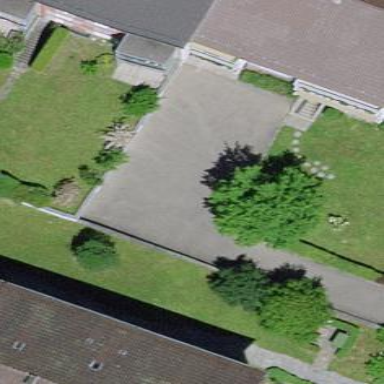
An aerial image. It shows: Group of garages.